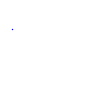
Particle: proton